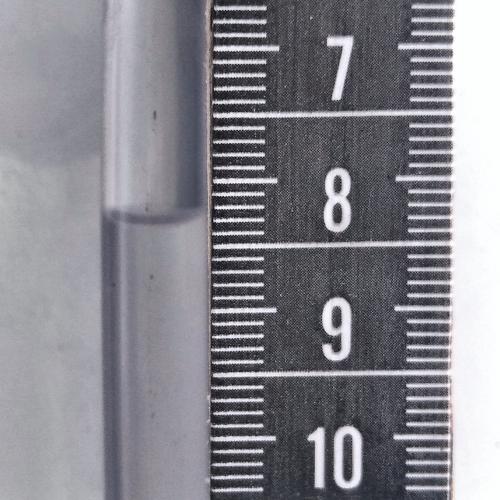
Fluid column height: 8.3 cm